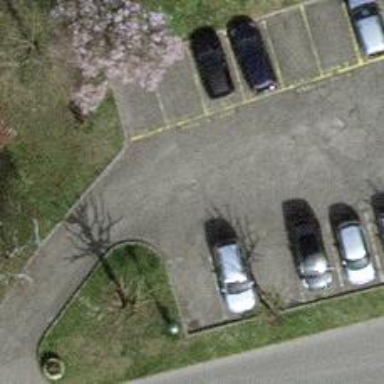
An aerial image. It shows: Road serving as parking aisle.